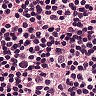
Metastatic tissue present: no